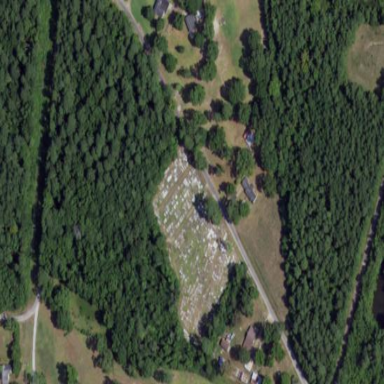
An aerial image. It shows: Cemetery.